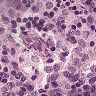
Metastatic tissue present: no